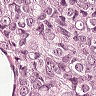
Metastatic tissue present: yes